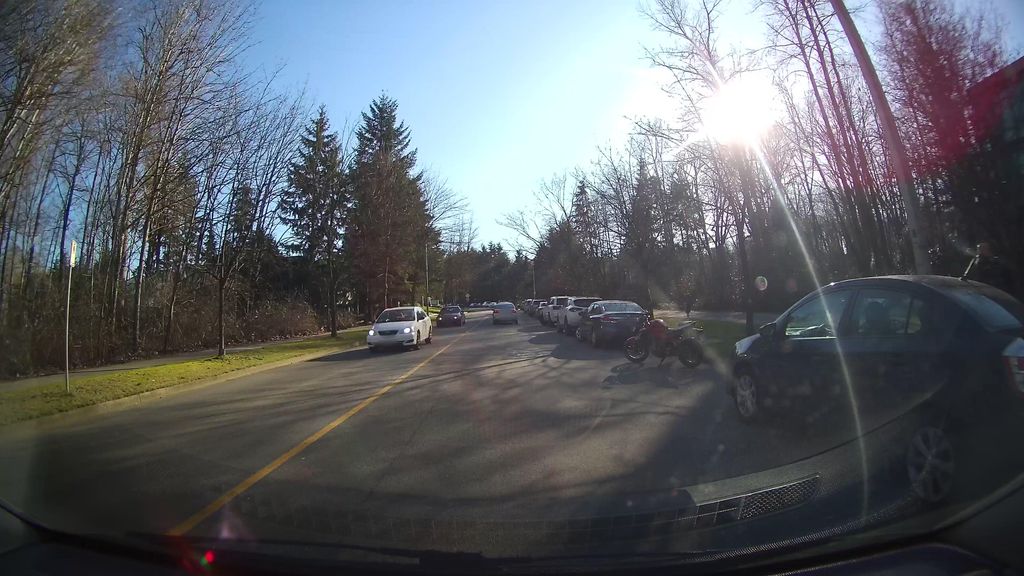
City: vancouver